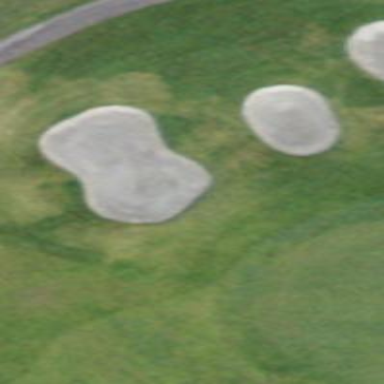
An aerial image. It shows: Sandy area is golf bunker.